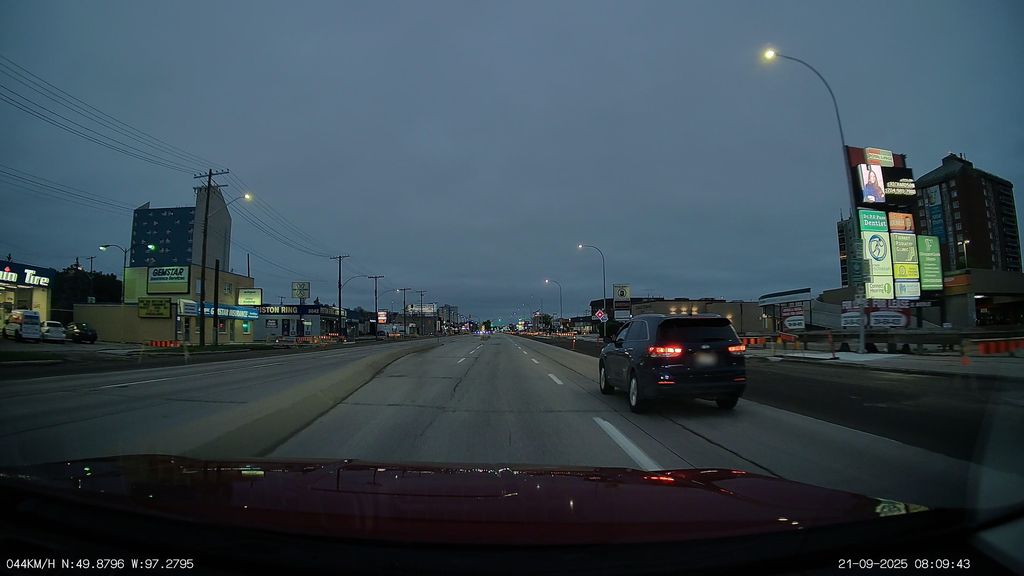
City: winnipeg